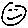
Label: smiley face